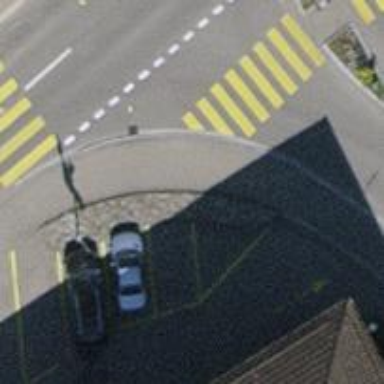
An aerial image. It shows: Kerb serving as barrier.